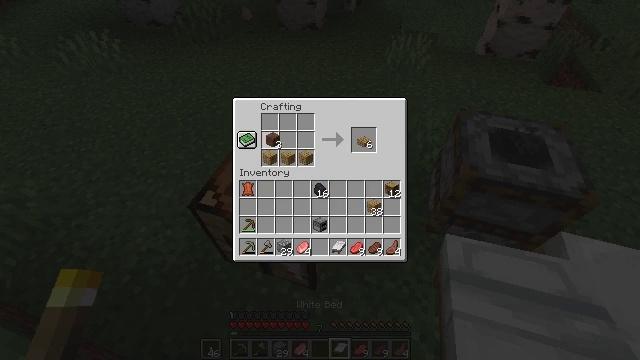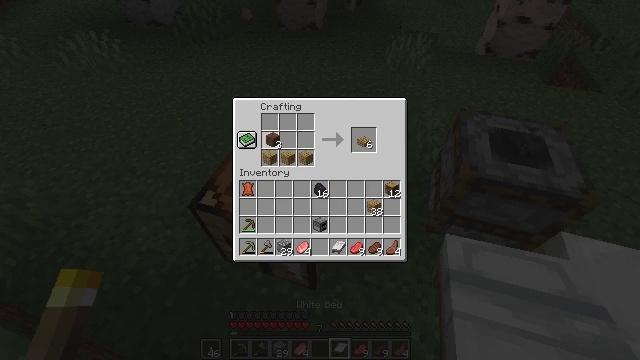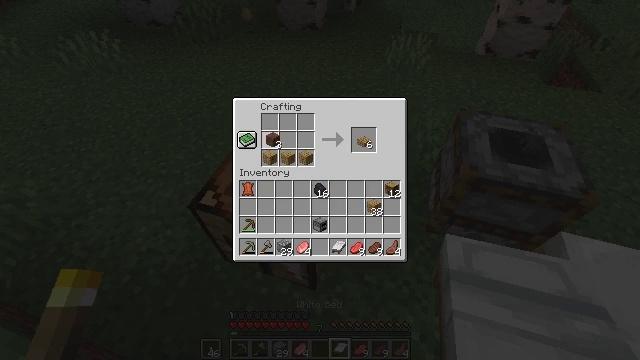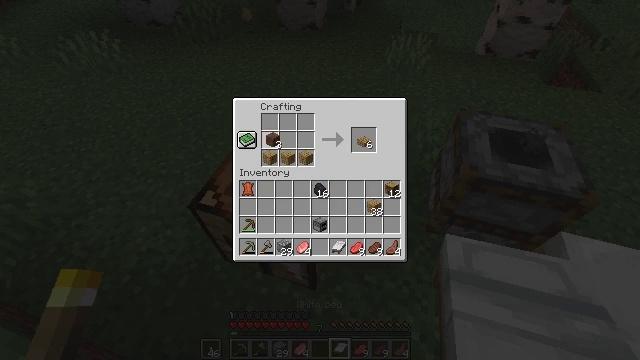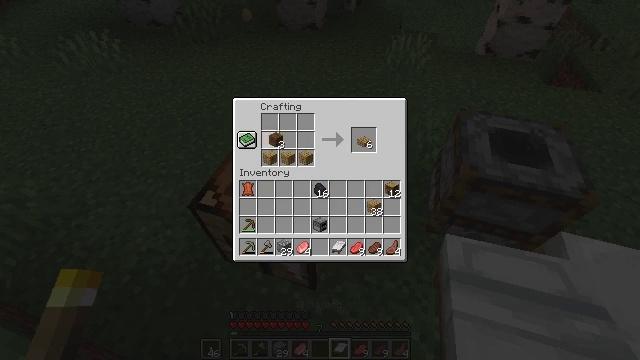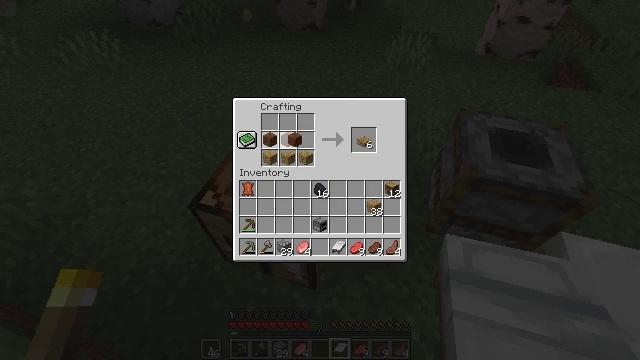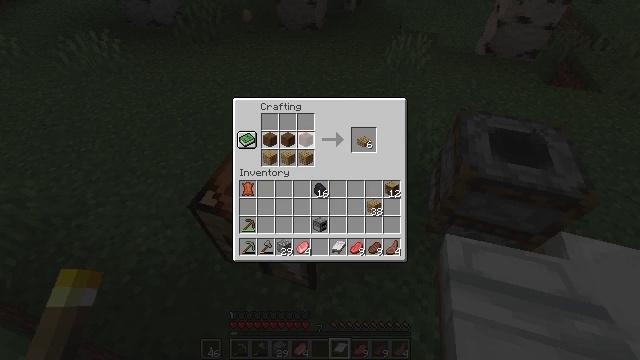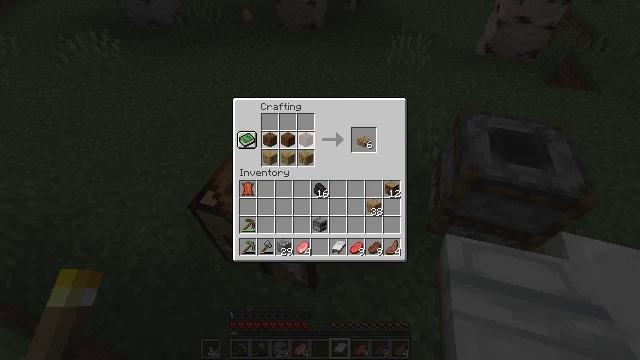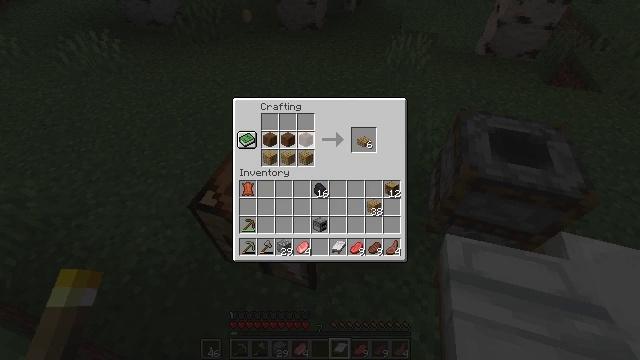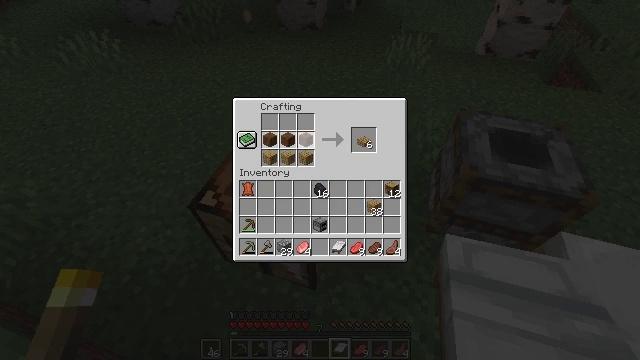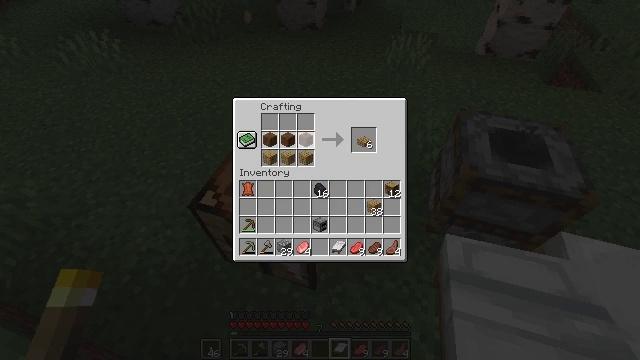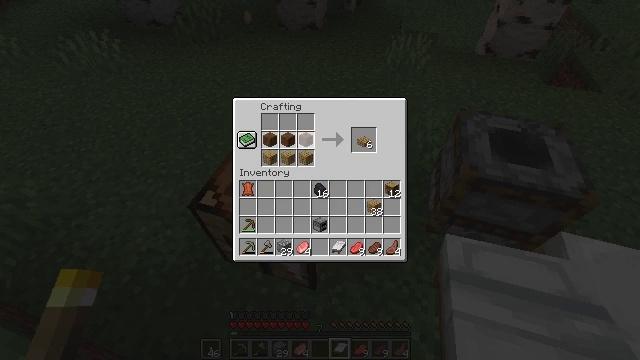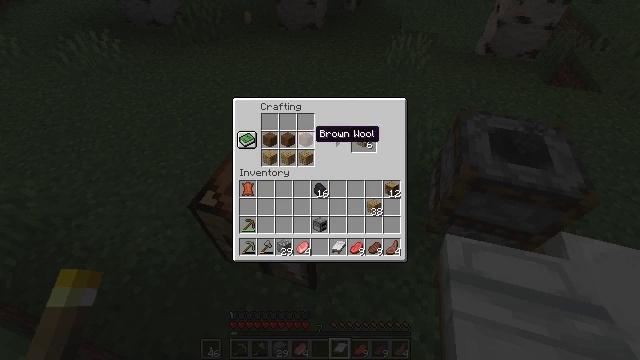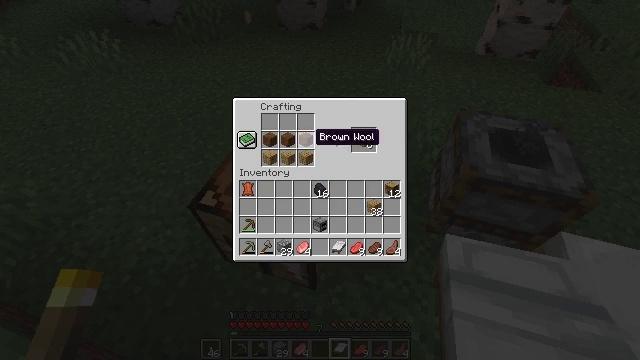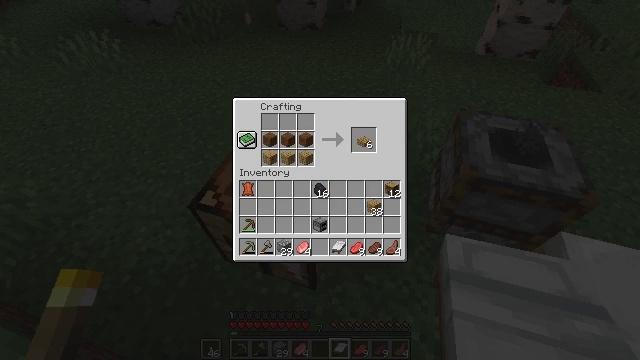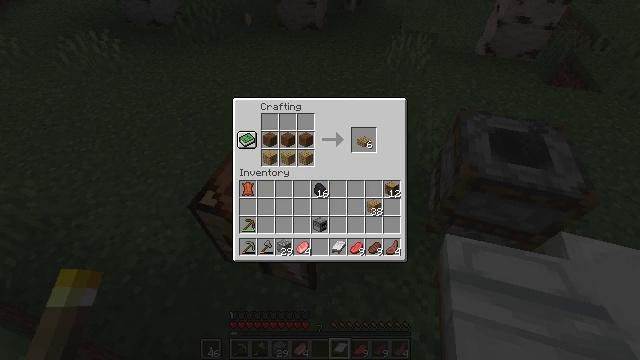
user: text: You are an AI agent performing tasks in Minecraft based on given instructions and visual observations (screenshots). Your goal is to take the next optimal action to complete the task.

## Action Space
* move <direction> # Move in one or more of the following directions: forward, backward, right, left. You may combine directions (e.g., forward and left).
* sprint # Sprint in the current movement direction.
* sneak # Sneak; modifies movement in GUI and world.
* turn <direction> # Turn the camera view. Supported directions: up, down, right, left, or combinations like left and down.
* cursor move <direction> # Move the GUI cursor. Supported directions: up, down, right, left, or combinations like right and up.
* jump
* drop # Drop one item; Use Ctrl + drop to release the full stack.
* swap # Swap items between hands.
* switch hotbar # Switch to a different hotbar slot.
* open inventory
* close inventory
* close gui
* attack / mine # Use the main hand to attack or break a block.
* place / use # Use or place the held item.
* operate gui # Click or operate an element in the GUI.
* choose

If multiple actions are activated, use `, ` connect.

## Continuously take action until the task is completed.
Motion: motion action
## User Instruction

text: Utilize the crafting table to create a brown bed.
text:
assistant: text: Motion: choose
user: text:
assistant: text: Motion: choose
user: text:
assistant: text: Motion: choose
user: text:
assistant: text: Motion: choose
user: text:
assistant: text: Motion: cursor move right, choose
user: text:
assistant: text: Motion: choose
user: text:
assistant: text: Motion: cursor move right, choose
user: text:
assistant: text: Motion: choose
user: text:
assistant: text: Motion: choose
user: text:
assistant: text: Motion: choose
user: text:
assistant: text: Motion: choose
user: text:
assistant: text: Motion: no_op
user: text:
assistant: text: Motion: no_op
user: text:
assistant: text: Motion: cursor move right
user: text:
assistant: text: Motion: cursor move right
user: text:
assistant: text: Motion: no_op
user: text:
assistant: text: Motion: no_op
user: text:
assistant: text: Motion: no_op
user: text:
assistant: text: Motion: cursor move right
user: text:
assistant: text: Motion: no_op
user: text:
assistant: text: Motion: no_op
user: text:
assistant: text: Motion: no_op
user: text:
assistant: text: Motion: no_op
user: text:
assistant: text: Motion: no_op
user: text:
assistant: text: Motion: no_op
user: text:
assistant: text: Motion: operate gui
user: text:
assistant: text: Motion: operate gui
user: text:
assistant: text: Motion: no_op
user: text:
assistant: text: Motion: cursor move left and down
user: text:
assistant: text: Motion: cursor move left and down